Question: How can I make PHP pages appear inside a div called contenct, whenever a menu button is pressed?
For example I should bring product menu product.php page to the document body and head, footer will continue well without causing alteration.
I've tried 'include', but how could it put the link from appearing on the container div?
I hope I have understood!
leave a sample image:

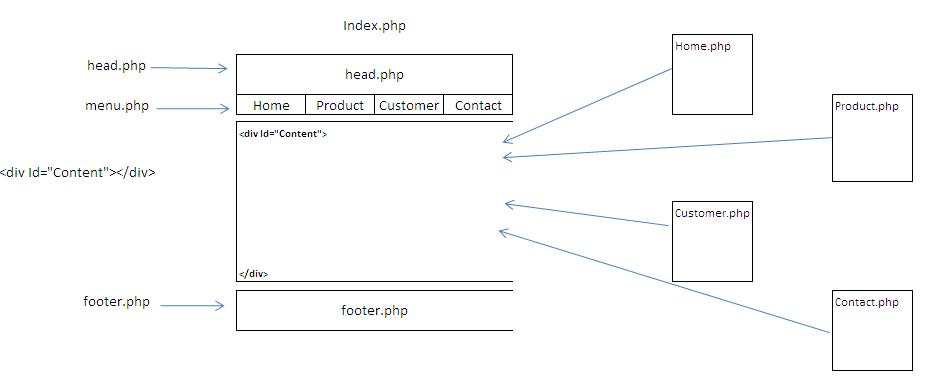
Answer: Based on your question, im assuming you would like to page to NOT refresh when the navigation button is pressed, and to simply load the contents of a php file into the content area.
The smart way to do this would be to look into using jquery with AJAX, or LOAD to load external content as needed.
PHP has no direct way to manipulate the clients browser without refreshing or loading another page.
if you must do this in php, a very simple approach would be to have each menu item link to a query string. I.E.
HTML: 'menu.php'
'''
<a href="index.php?page=home">Home</a>
<a href="index.php?page=products">Products</a>
<a href="index.php?page=clients">Clients</a>
<a href="index.php?page=contact">Contact</a>
'''
and to have the index.php file itself run a switch and case I.E.
PHP: 'index.php'
'''
<?php
if(isset($_GET['page']) && $_GET['page'] != '' ){
$page = $_GET['page']; // page being requested
}else{
$page = 'home'; // default page
}
include('head.php');
include('menu.php');
// Dynamic page based on query string
include($page.'.php');
include('footer.php');
?>
'''
This is a very basic example, but might get you pointed in the right direction.
hope this helps